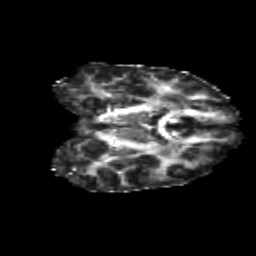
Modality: FA
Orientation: coronal
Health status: healthy
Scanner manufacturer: philips
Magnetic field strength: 3 T
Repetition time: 9.75 s
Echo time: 0.092 s